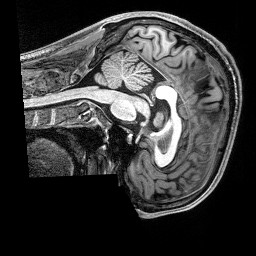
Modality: T1w
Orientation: sagittal
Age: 29
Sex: male
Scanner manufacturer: siemens
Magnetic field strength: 3 T
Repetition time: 2.8 s
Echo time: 0.00212 s